【题型】选择题　【知识点】立体几何　【难度】hard
如图所示, 在正方体 $ABCD-A_1B_1C_1D_1$ 中, $M$ 是棱 $AA_1$ 上一点, 若平面 $MBD_1$ 与棱 $CC_1$ 交于点 $N$, 则下列说法中正确的是 ( )

A. 存在平面 $MBND_1$ 与直线 $BB_1$ 垂直

B. 四边形 $MBND_1$ 可能是正方形

C. 不存在平面 $MBND_1$ 与直线 $A_1C_1$ 平行

D. 任意平面 $MBND_1$ 与平面 $ACB_1$ 垂直
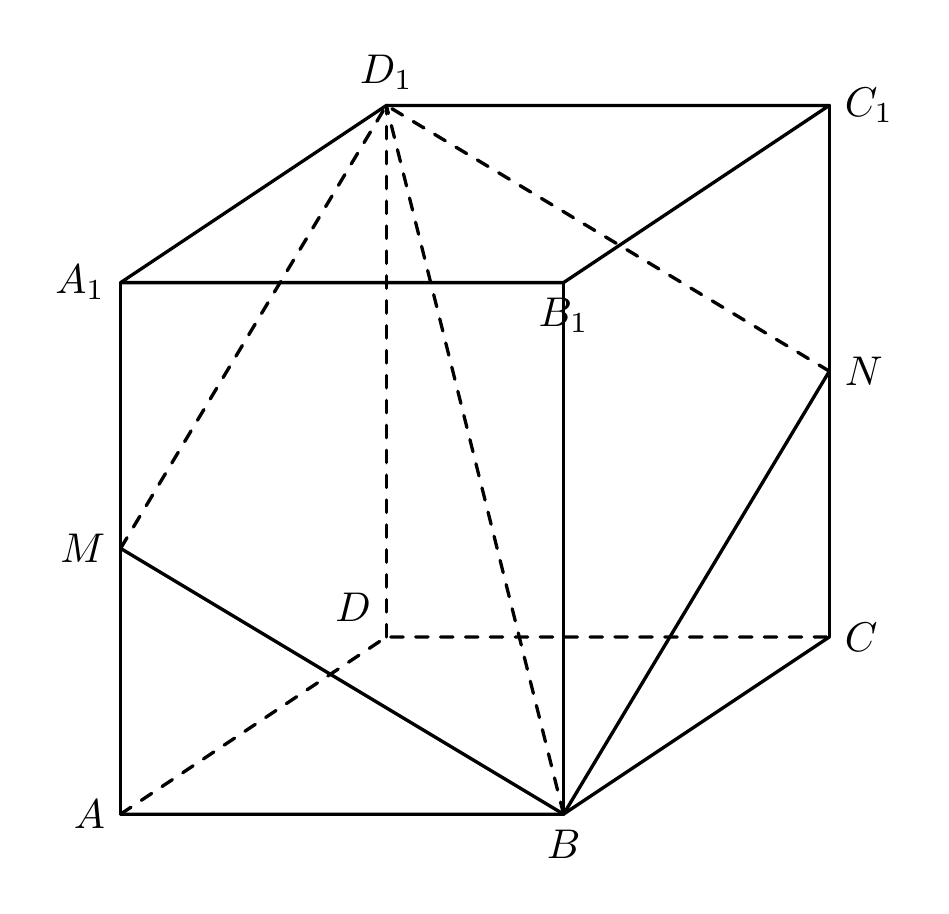
【解答】
【答案】 D

【知识点】 判断线面平行、判断线面是否垂直、空间位置关系的向量证明

【分析】 根据正方体的性质判断 A, 根据面面平行的性质得到四边形 $MBND_1$ 是平行四边形, 再由 $A_1D_1 \perp BM$, 即可判断 B, 当 $M$ 为 $AA_1$ 的中点时 $N$ 为 $CC_1$ 的中点, 即可判断 C, 建立空间直角坐标系, 利用向量法说明 D.

【详解】 对于 A: 在正方体 $ABCD-A_1B_1C_1D_1$ 中 $BB_1 \perp$ 平面 $A_1B_1C_1D_1$, 显然平面 $MBND_1$ 与平面 $A_1B_1C_1D_1$ 不平行, 故直线 $BB_1$ 不可能垂直平面 $MBND_1$, 故 A 错误;

对于 B: 在正方体 $ABCD-A_1B_1C_1D_1$ 中, $M$ 是棱 $AA_1$ 上一点, 平面 $MBD_1$ 与棱 $CC_1$ 交于点 $N$, 由平面 $BCC_1B_1 \parallel$ 平面 $ADD_1A_1$, 并且 $B, M, N, D_1$ 四点共面, 平面 $BCC_1B_1 \cap$ 平面 $BND_1M = BN$, 平面 $ADD_1A_1 \cap$ 平面 $BND_1M = MD_1$, $\therefore MD_1 \parallel BN$, 同理可证 $ND_1 \parallel MB$, 故四边形 $MBND_1$ 是平行四边形,

在正方体 $ABCD-A_1B_1C_1D_1$ 中, 由几何知识得, $A_1D_1 \perp$ 平面 $ABB_1A_1$, $\because BM \subset$ 平面 $ABB_1A_1$, $\therefore A_1D_1 \perp BM$, 若 $MBND_1$ 是正方形, 有 $MD_1 \perp BM$, 此时 $M$ 与 $A_1$ 重合时, 但显然四边形 $A_1BCD_1$ 不是正方形, 故 B 错误;

对于 C: 当 $M$ 为 $AA_1$ 的中点时, $N$ 为 $CC_1$ 的中点, 所以 $A_1M \parallel C_1N$ 且 $A_1M=C_1N$, 所以 $A_1MNC_1$ 为平行四边形, 所以 $A_1C_1 \parallel NM$, $A_1C_1 \not\subset$ 平面 $MBND_1$, $MN \subset$ 平面 $MBND_1$, 所以 $A_1C_1 \parallel$ 平面 $MBND_1$, 故 C 错误;

对于 D: 设正方体边长为 2, 建立空间直角坐标系如下图所示,

由几何知识得, $A(2,0,0), B(2,2,0), C(0,2,0), B_1(2,2,2), D_1(0,0,2)$,

$\therefore \overrightarrow{D_1B}=(2,2,-2), \overrightarrow{AC}=(-2,2,0), \overrightarrow{AB_1}=(0,2,2)$,

$\because \overrightarrow{D_1B} \cdot \overrightarrow{AC} = \overrightarrow{D_1B} \cdot \overrightarrow{AB_1} = 0$,

$\therefore D_1B \perp AC, D_1B \perp AB_1$,

$\because AC \cap AB_1 = A, AC \subset$ 平面 $ACB_1, AB_1 \subset$ 平面 $ACB_1$,

$\therefore D_1B \perp$ 平面 $ACB_1$,

$\because D_1B \subset$ 平面 $MBND_1$,

$\therefore$ 任意平面 $MBND_1$ 与平面 $ACB_1$ 垂直, 故 D 正确.

故选: D

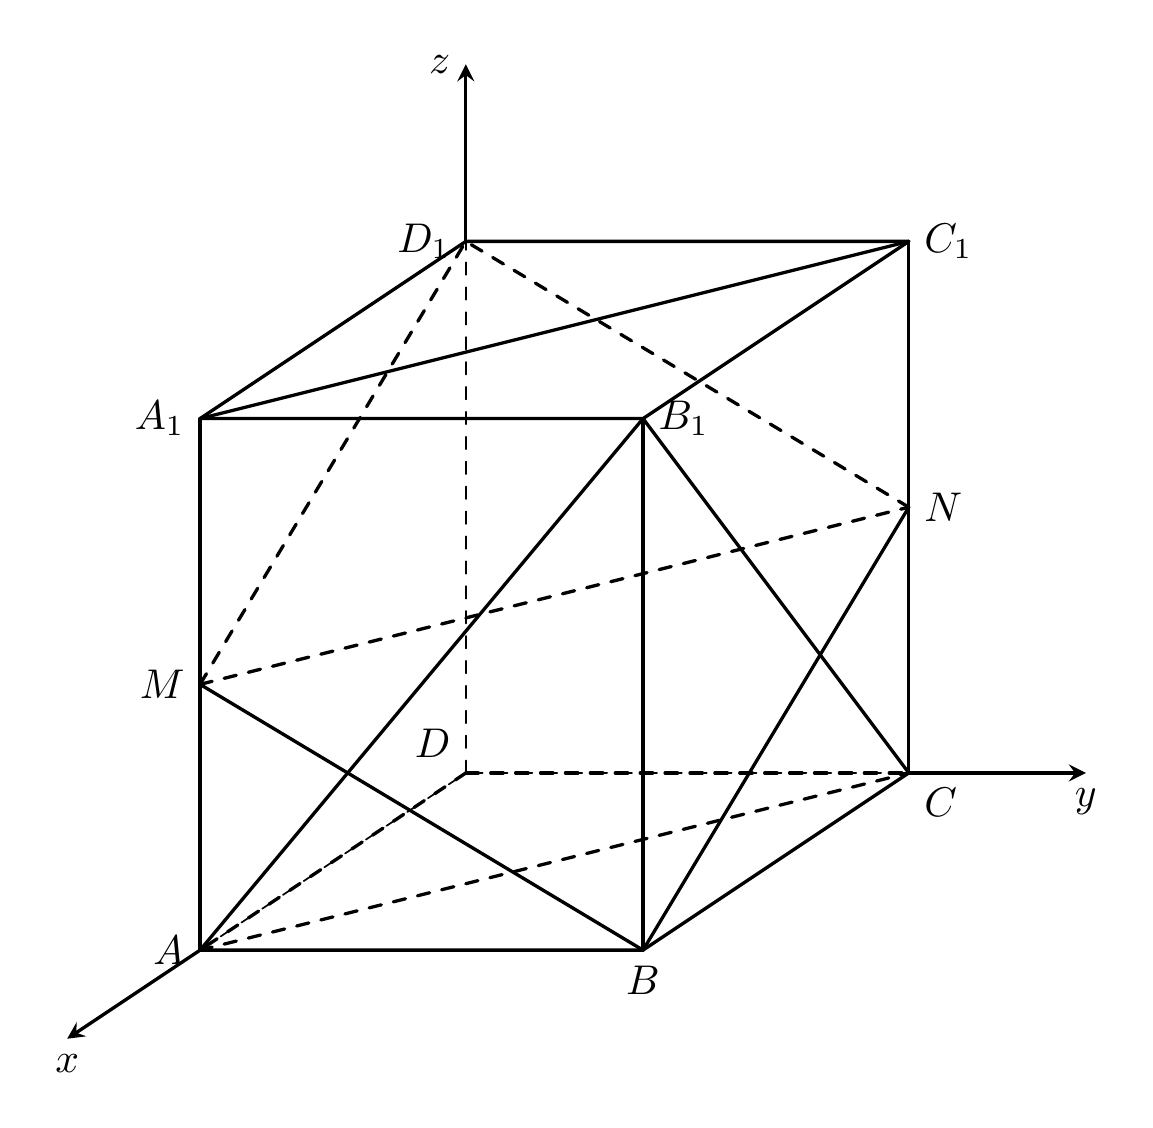